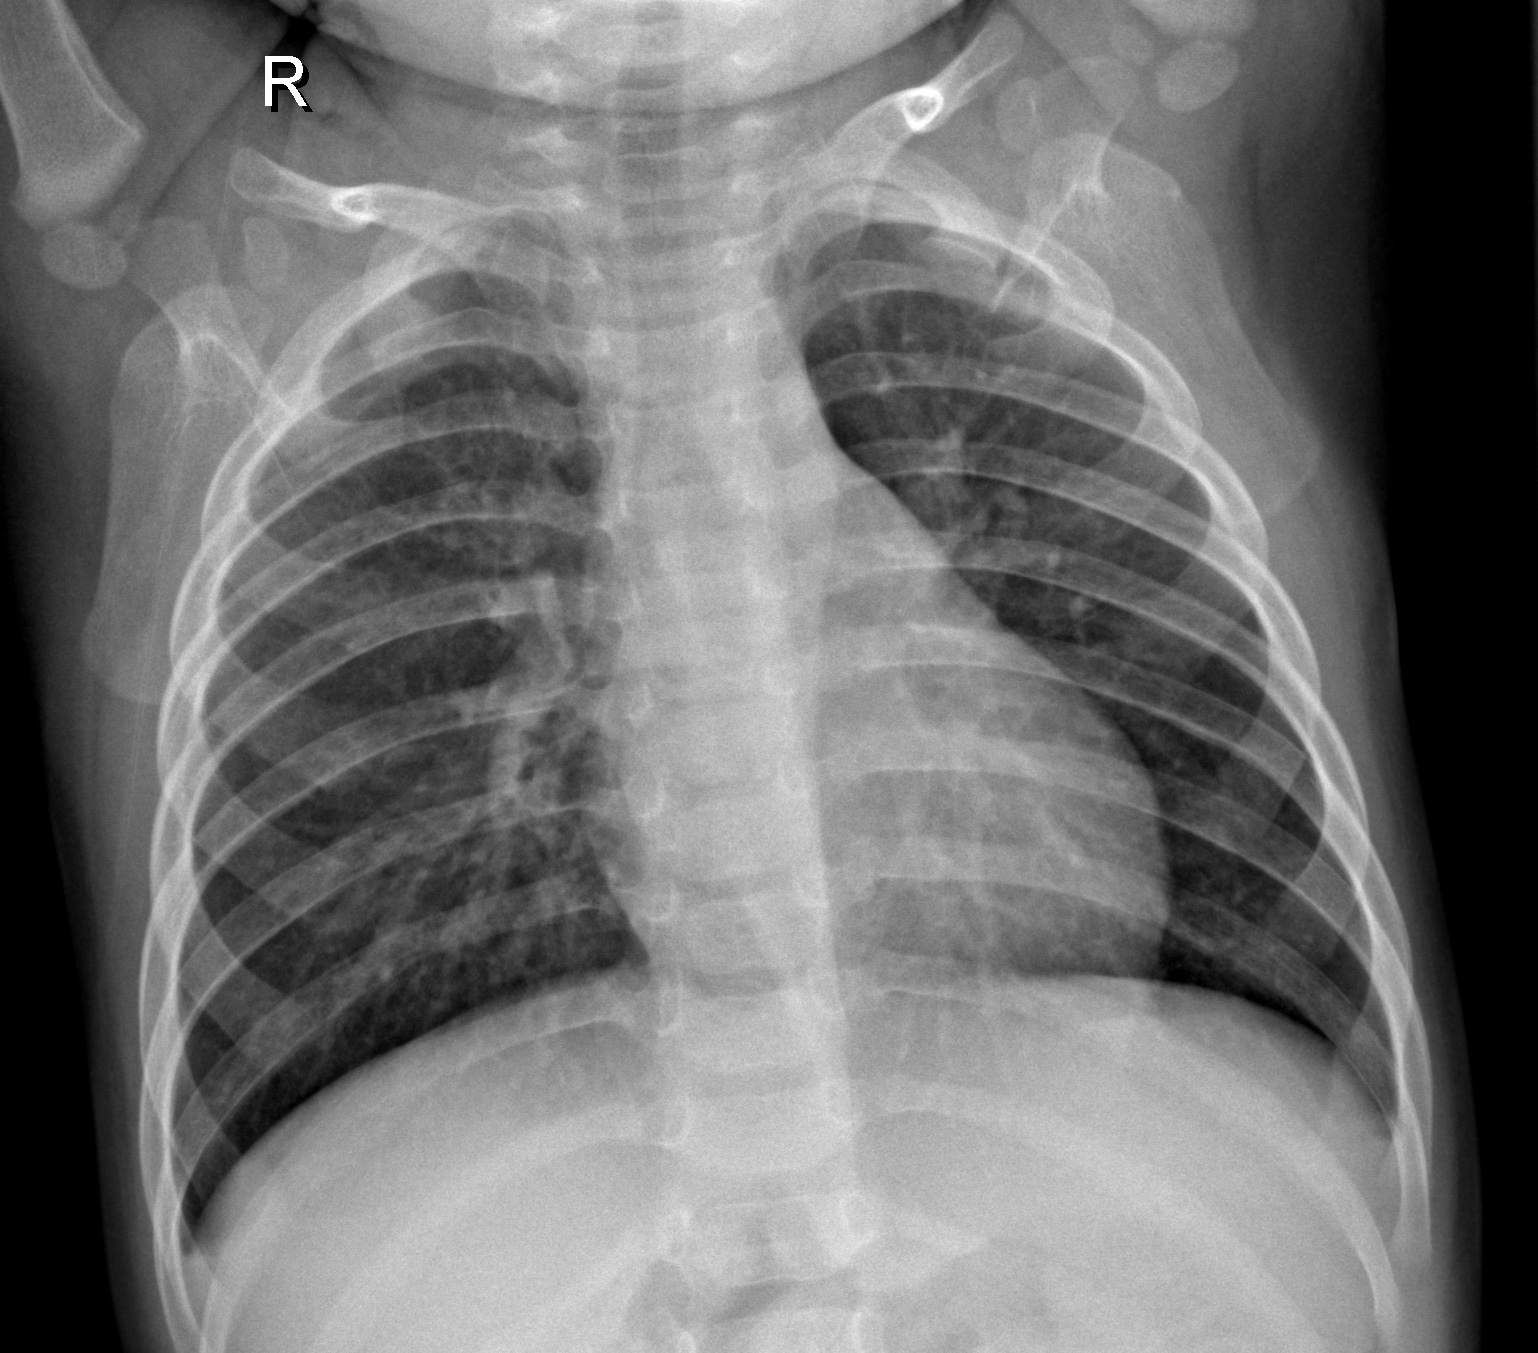
Diagnosis: NORMAL